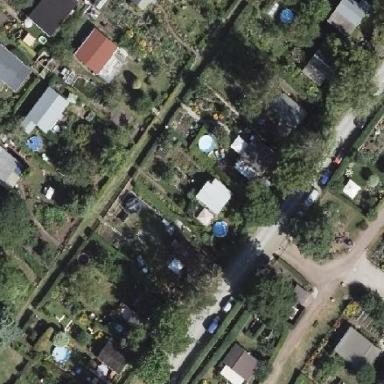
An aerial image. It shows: Plot in the allotments.